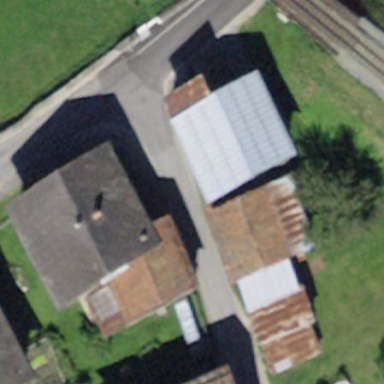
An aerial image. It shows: Shed.